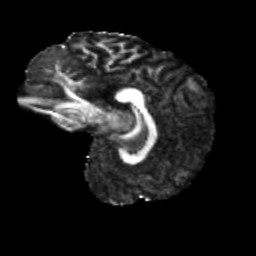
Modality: FA
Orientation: sagittal
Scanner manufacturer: siemens
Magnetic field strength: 3 T
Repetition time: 4 s
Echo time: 0.0594 s